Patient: sex F, age 67
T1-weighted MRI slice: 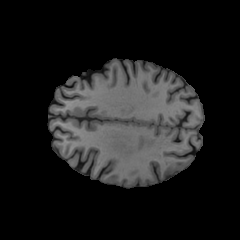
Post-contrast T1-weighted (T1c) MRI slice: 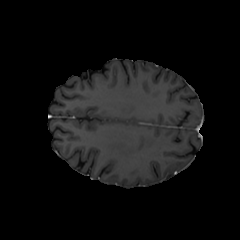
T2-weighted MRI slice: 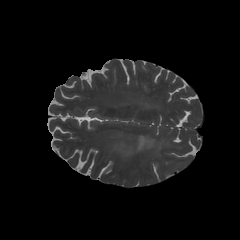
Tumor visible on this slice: yes
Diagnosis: Glioblastoma, IDH-wildtype
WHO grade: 4